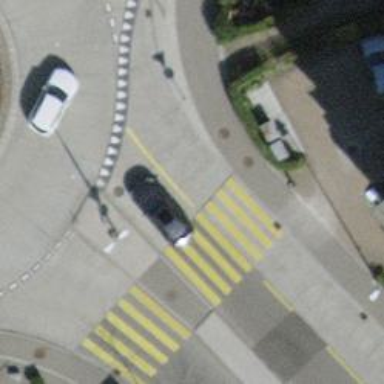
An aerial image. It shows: Uncontrolled zebra crossing on the road.